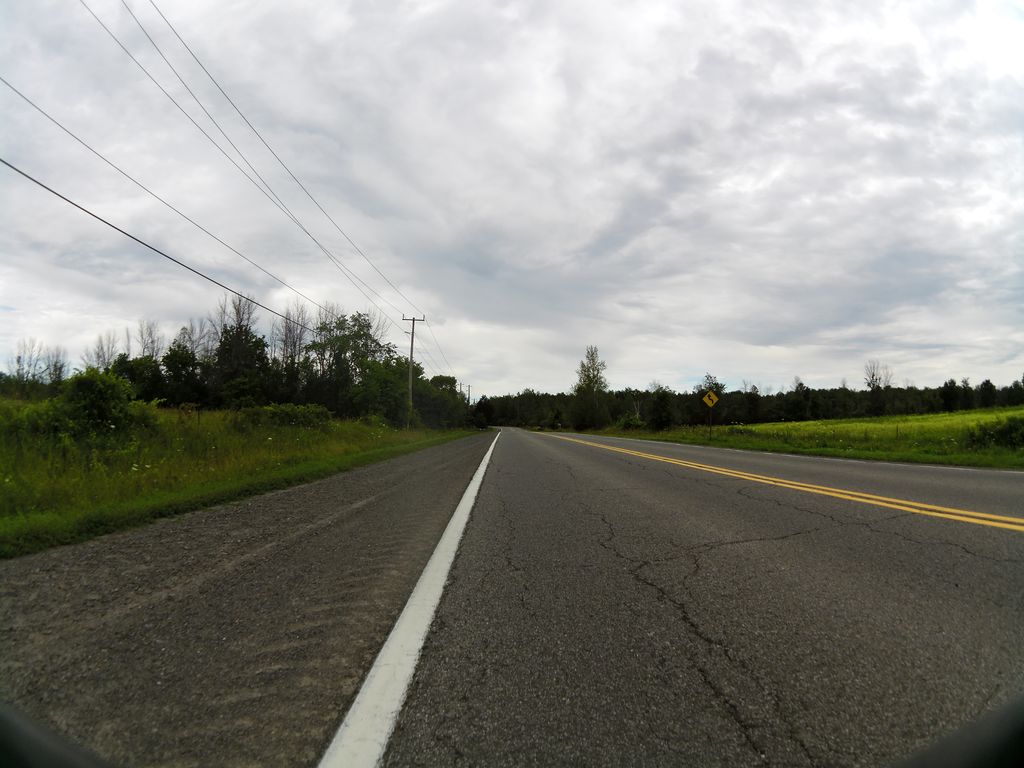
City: ottawa-gatineau